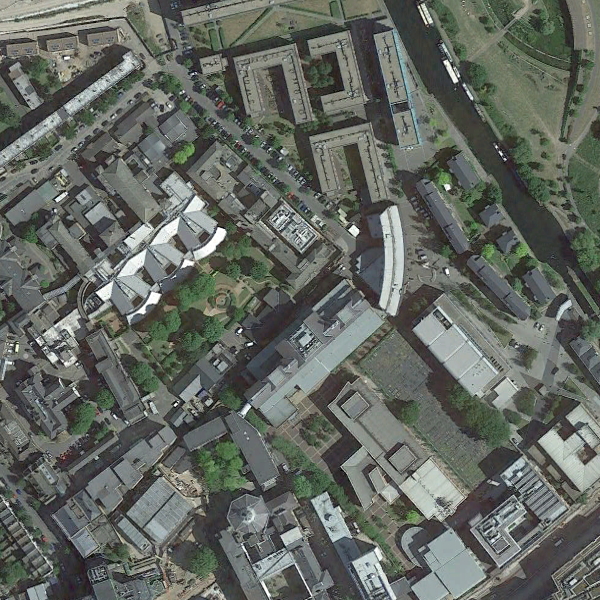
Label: School